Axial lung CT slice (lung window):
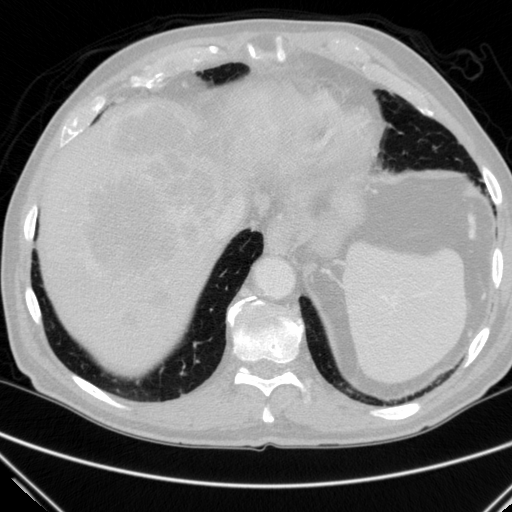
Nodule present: no